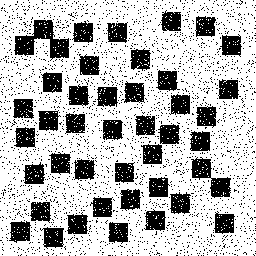
Squares: 44
Triangles: 0
Stars: 0
Total shapes: 44